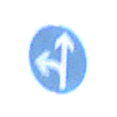
Verkehrszeichen: VorgeschriebeneFahrtrichtungGeradeausOderLinks
Umgebung: Outdoor, Nature
Tageszeit: SunriseSunset
Wetter: Clear
Licht: Natural
Jahreszeit: NotSpecified
Kontrast: HighContrast